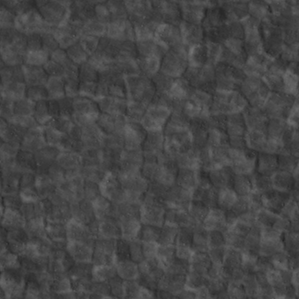
Label: non_frost